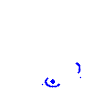
Particle: proton